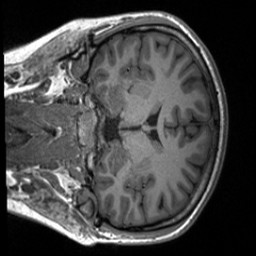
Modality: T1w
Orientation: coronal
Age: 19
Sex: female
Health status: healthy
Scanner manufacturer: siemens
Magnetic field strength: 3 T
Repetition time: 2 s
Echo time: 0.00232 s